Field crop: maize
Growth stage: 2
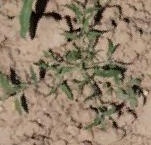
Species: atriplex